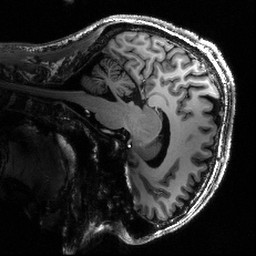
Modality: T1w
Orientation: sagittal
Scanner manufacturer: siemens
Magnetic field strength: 6.98 T
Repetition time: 2.5 s
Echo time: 0.0028 s